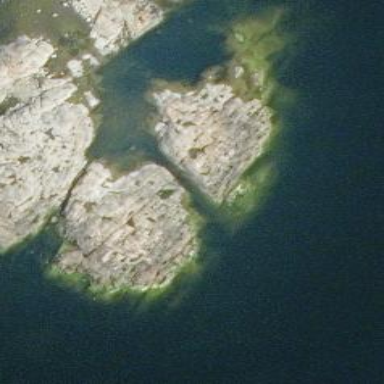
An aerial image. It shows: Islet located along the natural coastline.